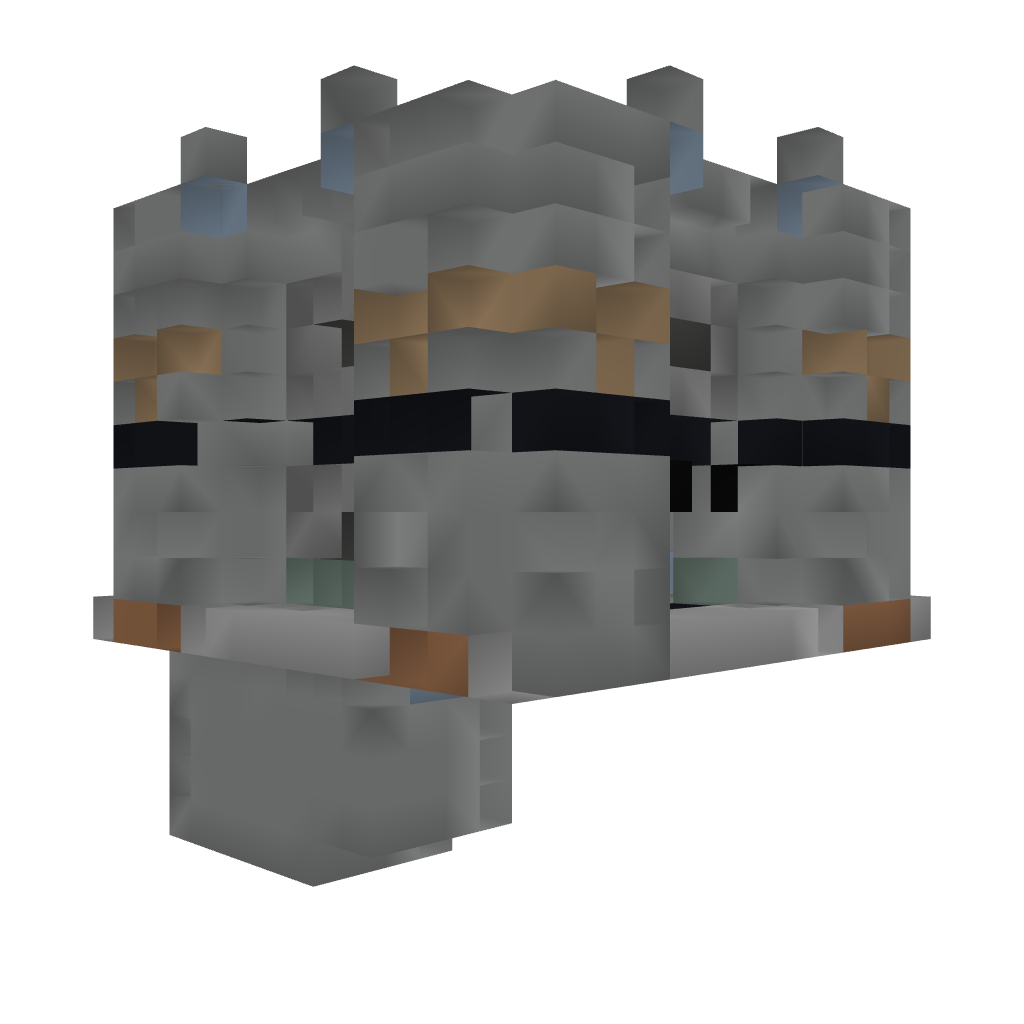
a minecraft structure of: PvP Tower [Black]